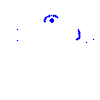
Particle: proton